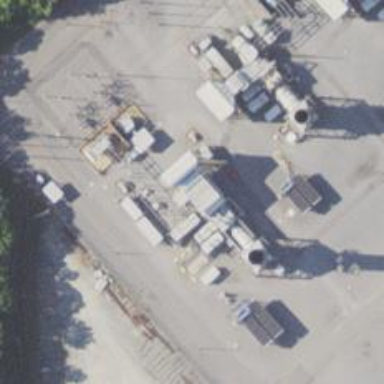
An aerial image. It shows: Gas turbine generator powered by gas.